Field crop: maize
Growth stage: 2
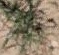
Species: salsola